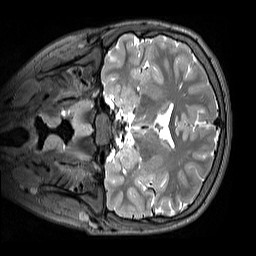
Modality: T2w
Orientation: coronal
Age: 13
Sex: male
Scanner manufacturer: siemens
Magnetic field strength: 3 T
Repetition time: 3.2 s
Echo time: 0.408 s